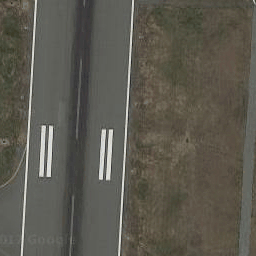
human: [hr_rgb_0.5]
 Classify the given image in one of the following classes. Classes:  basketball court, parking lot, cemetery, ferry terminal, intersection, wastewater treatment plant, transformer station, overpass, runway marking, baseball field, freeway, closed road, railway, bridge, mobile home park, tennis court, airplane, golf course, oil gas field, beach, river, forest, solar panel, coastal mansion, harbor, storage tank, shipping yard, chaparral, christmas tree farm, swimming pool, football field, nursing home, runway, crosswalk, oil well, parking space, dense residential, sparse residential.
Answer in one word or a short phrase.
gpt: runway